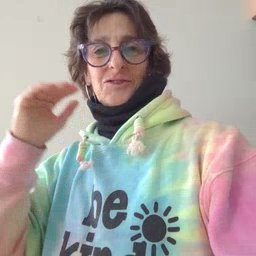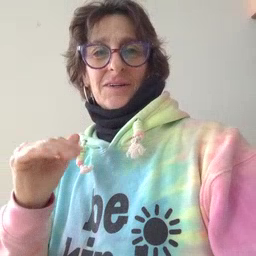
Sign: child